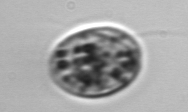
Label: Amoeba